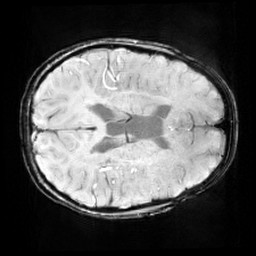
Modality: SWI
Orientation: axial
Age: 11
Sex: female
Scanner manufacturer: siemens
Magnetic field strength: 3 T
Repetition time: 0.027 s
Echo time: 0.02 s